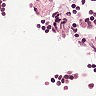
Metastatic tissue present: no